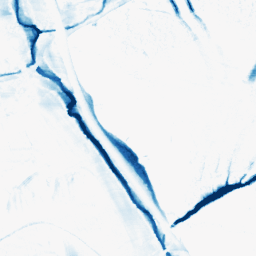
Category: morphological
Decomposition family: morphological_ellipse
Decomposition parameters: operation: closing
width: 10
height: 30
Upsampling method: sinc_hamming
Upsampling parameters: scale: 8
kernel_size: 16
Upsampling scale: 8